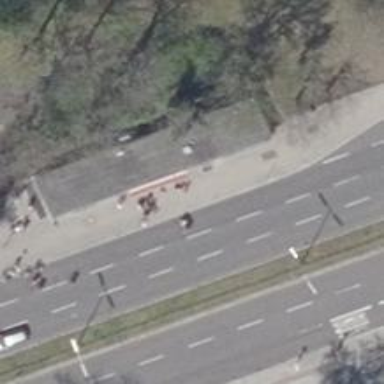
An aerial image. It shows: Bicycle rental facility.